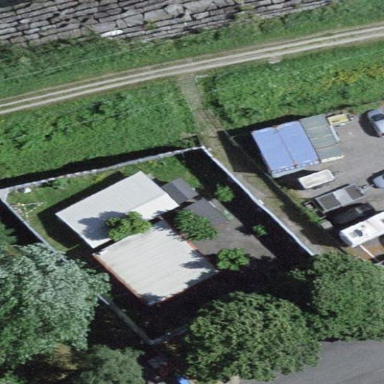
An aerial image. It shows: Animal shelter.